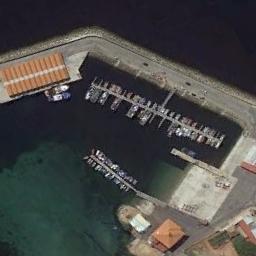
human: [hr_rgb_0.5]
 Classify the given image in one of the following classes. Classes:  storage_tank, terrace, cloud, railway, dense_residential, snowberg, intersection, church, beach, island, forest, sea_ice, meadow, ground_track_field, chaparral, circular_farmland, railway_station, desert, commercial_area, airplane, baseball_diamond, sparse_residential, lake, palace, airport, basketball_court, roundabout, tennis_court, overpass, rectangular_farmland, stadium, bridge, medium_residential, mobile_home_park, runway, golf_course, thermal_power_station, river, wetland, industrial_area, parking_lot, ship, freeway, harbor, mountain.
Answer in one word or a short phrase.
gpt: harbor